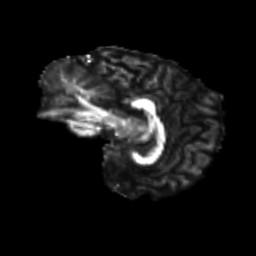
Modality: FA
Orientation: sagittal
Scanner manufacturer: siemens
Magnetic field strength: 3 T
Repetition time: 9.2 s
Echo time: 0.084 s